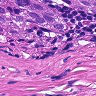
Metastatic tissue present: yes